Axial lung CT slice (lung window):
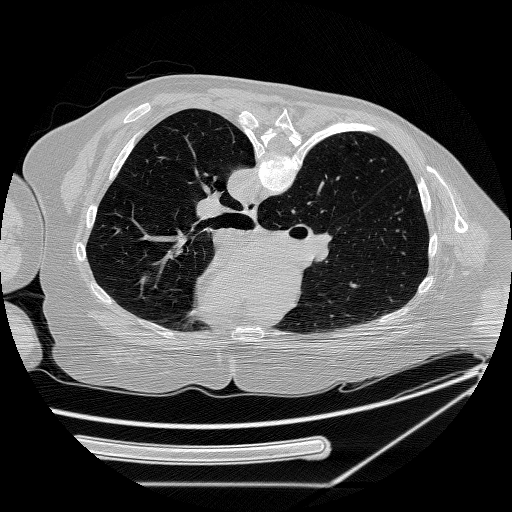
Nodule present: no